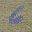
Label: 6